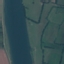
Label: River